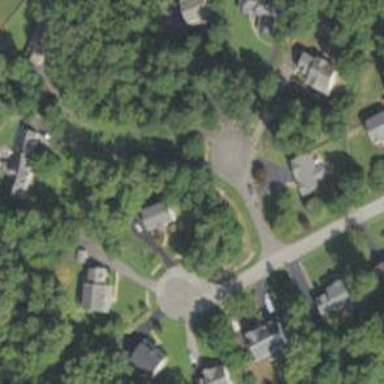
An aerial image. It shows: Driveway.